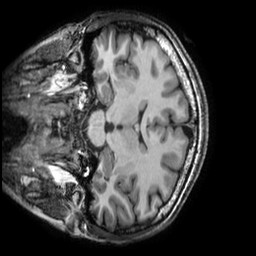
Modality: T1w
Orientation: coronal
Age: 22
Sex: female
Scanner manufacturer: ge
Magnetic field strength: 3 T
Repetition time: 0.008784 s
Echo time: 0.003816 s